Current action and preconditions to check: trajectory_clear

Your task: For each precondition in the list above, predict whether it will hold at this action.

Consider the current scene as observed from the mobile robot's camera, and analyze the predicted future states of all dynamic agents (e.g., people, animals, vehicles, or any moving entities) within the NEXT SECOND.

IMPORTANT: Only answer "very likely" if you are absolutely certain—based on strong, clear evidence—that a dynamic agent will violate the precondition in the predicted future state. Do NOT answer "very likely" for unlikely, ambiguous, or low-probability risks.

Ask yourself for each precondition: Is there a high probability, with clear and convincing evidence, that the predicted future states of any dynamic agent will interfere with the predicted future state of the currently executing action within the NEXT SECOND, causing that precondition to fail?

Assess the risk level based on these predictions. Use "likely" or "very likely" if motions create a clear risk of interference.

Use "neutral" or "improbable" if agents are nearby but their predicted paths are clearly diverging or non-conflicting.

Failure Risk Categories: "very improbable", "improbable", "neutral", "likely", "very likely"

Answer Format: Output ONLY the probability_of_failure value from these categories: "very improbable", "improbable", "neutral", "likely", "very likely"

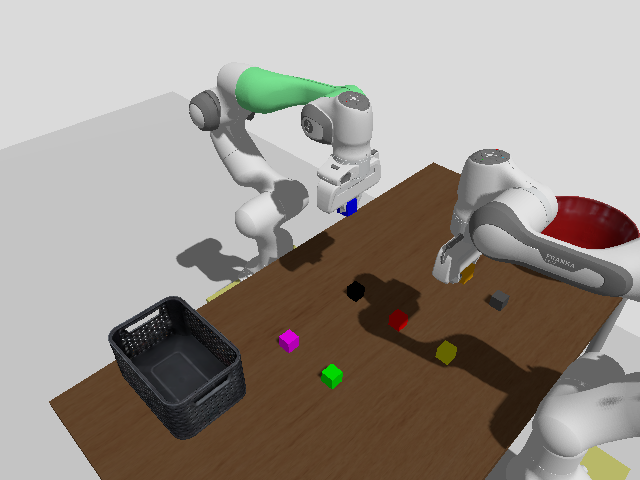

Answer: improbable